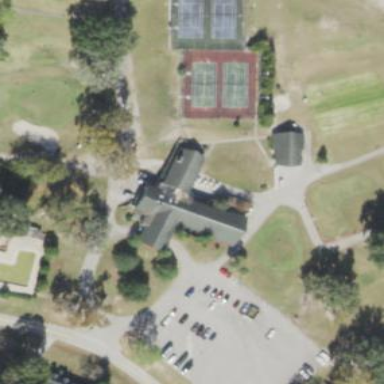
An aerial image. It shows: Clubhouse building at golf course.